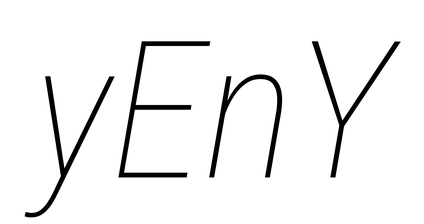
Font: Roboto-Italic_Condensed_Thin_Italic